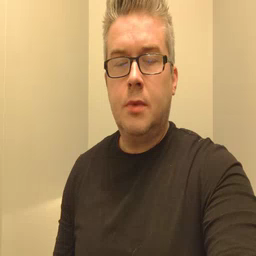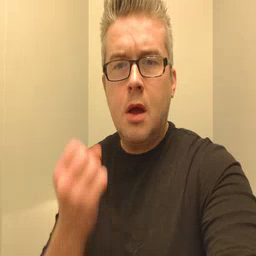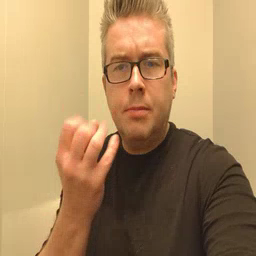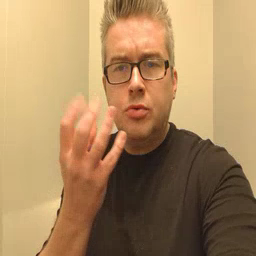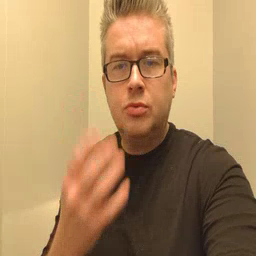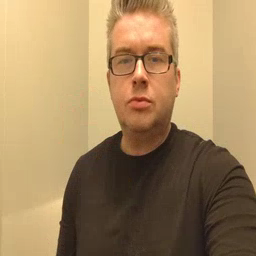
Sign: many